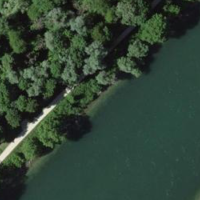
EUNIS habitat code: 15
Species observed at this site:
Corvus corone
Larus michahellis
Cyanistes caeruleus
Turdus merula
Aegithalos caudatus
Sturnus vulgaris
Pica pica
Accipiter nisus
Columba palumbus